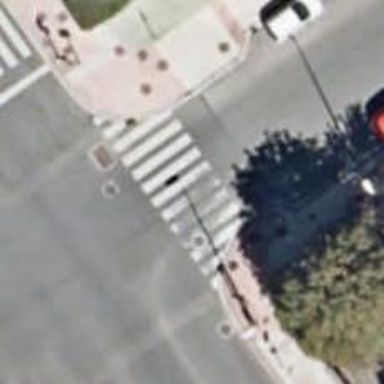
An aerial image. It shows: Road crossing with traffic signals.